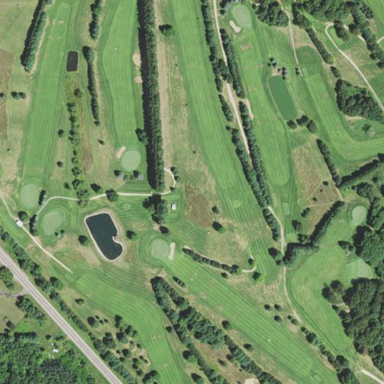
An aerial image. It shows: Golf course.